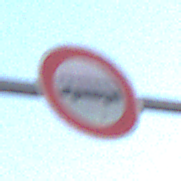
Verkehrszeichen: VerbotKraftomnibusse
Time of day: SunriseSunset
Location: Outdoor (Nature)
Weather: Clear
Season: NotSpecified
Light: Natural